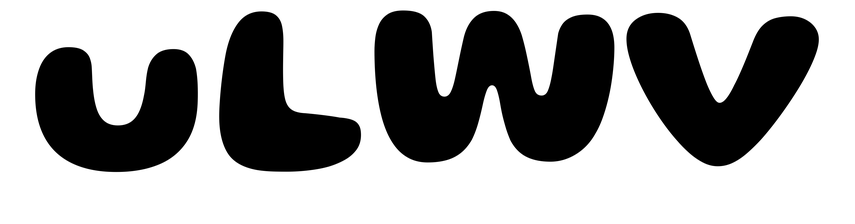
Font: Gluten_Bold